Aerial crown-view tile of a tropical tree (Barro Colorado Island, Panama), acquired 20250317:
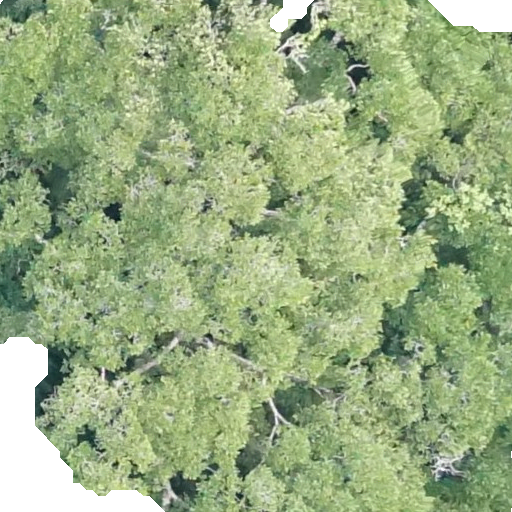
Species: Ficus insipida
GBIF accepted scientific name: Ficus insipida
Crown area: 476.739 m²